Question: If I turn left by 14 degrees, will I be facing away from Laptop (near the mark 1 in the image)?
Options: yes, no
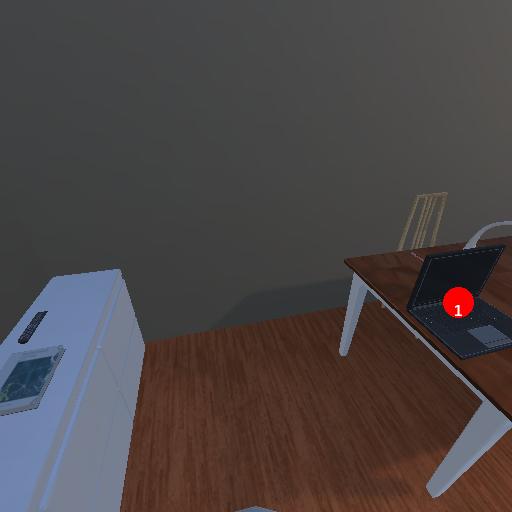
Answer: yes